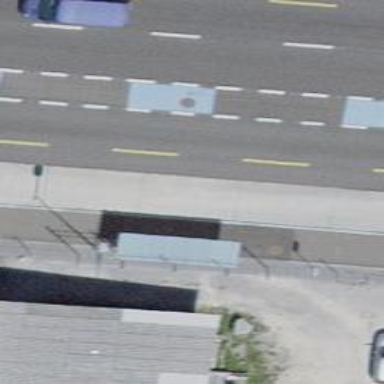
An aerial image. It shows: Bus stop with sheltered platform for public transport.